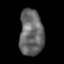
Tissue: lung
Cell type: Epithelial cells
Senescence score: 0.2066
Nuclear area (px): 1084
Mean DAPI intensity: 102.948